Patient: sex F, age 58
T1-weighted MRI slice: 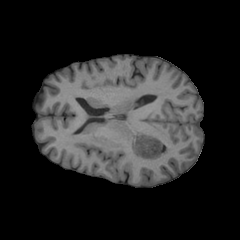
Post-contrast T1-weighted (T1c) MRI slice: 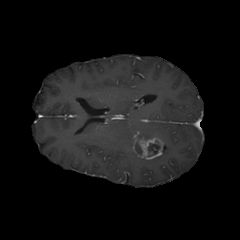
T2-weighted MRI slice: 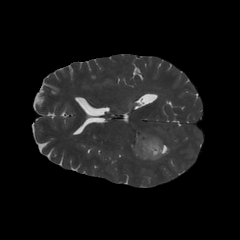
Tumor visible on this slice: yes
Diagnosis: Glioblastoma, IDH-wildtype
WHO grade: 4